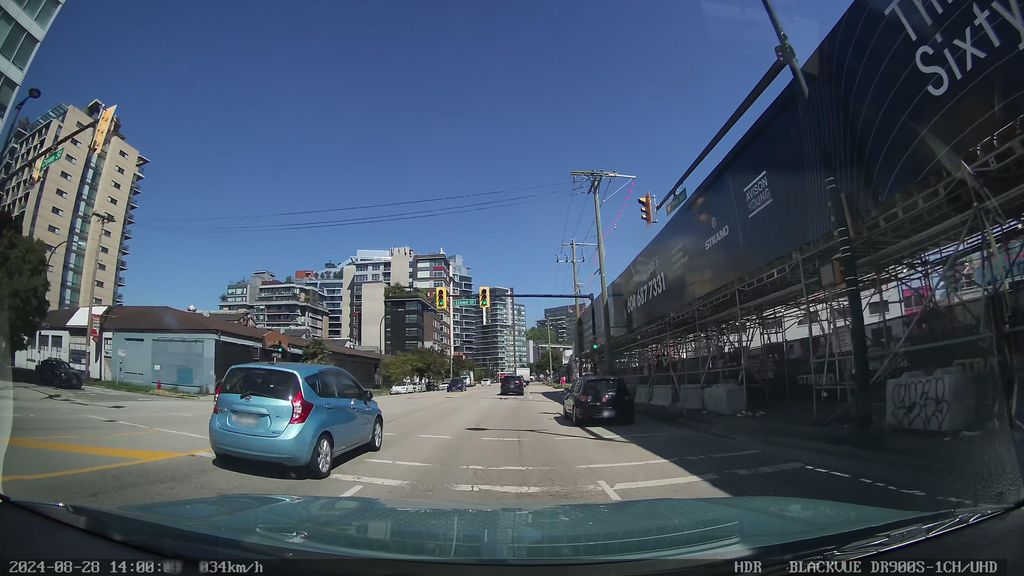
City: vancouver